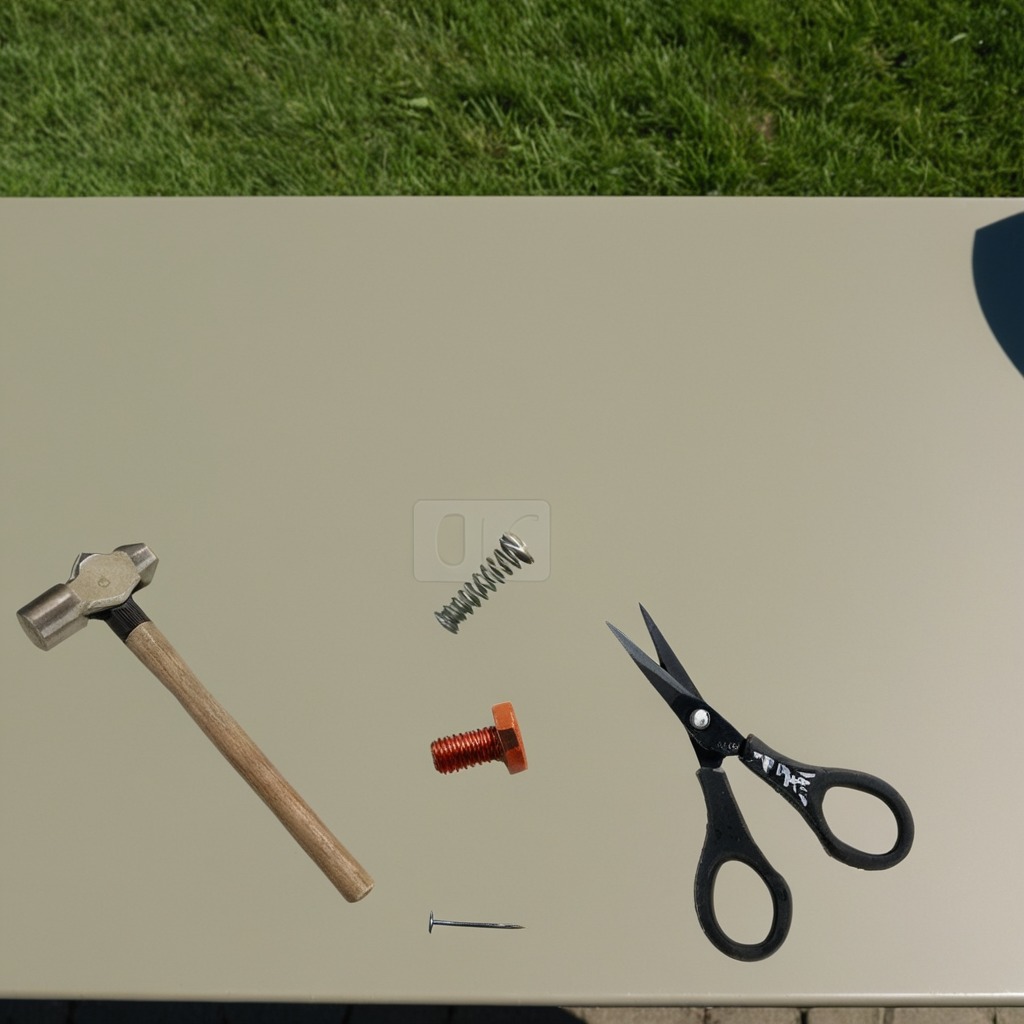
A metal machine screw, an iron nail, a hammer, a coiled metal spring, and a pair of scissors are lying on the textured surface.